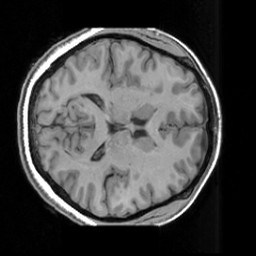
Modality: T1w
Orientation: axial
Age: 20
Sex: female
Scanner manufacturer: siemens
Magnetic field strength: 3 T
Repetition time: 1.63 s
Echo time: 0.00311 s